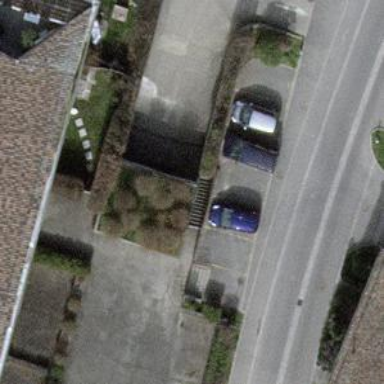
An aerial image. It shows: Parking aisle service road with tunnel.